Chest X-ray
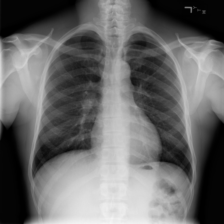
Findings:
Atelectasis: negative
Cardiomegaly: negative
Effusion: negative
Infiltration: negative
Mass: negative
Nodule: negative
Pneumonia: negative
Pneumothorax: negative
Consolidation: negative
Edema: negative
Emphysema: negative
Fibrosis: negative
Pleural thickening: negative
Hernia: negative